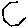
Label: hexagon